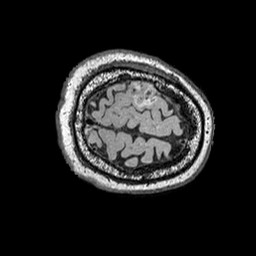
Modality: FLAIR
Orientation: axial
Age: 75
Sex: male
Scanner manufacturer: siemens
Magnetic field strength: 3 T
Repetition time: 5 s
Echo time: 0.387 s